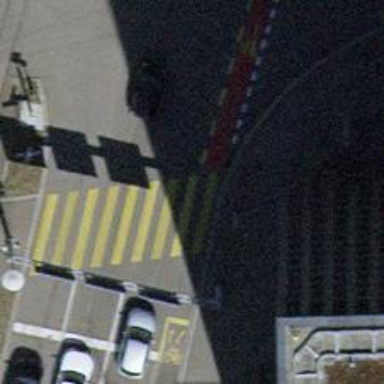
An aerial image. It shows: Kerb serving as barrier.